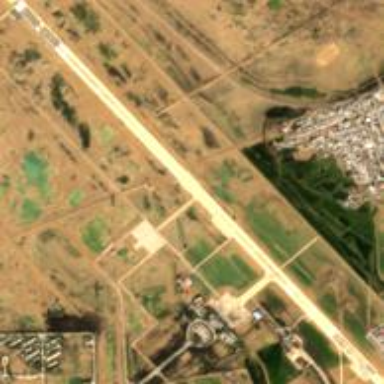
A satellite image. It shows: Area designated as runway within airport.